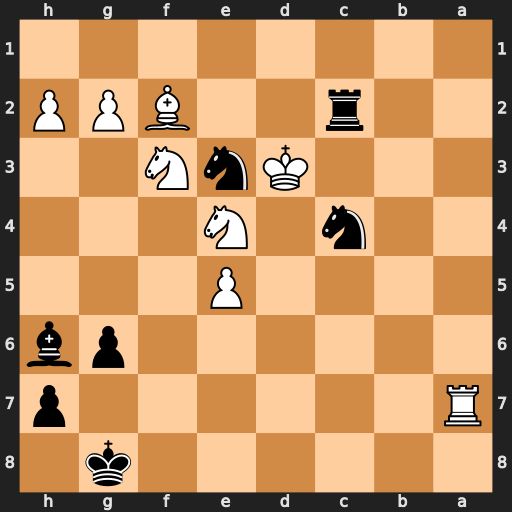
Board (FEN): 6k1/R6p/6pb/4P3/2n1N3/3KnN2/2r2BPP/8
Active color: b
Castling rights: -
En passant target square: -
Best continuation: Nb2+ Kd4 Rc4#